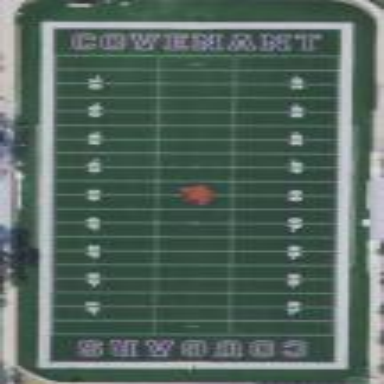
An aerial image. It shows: American football pitch with artificial turf.